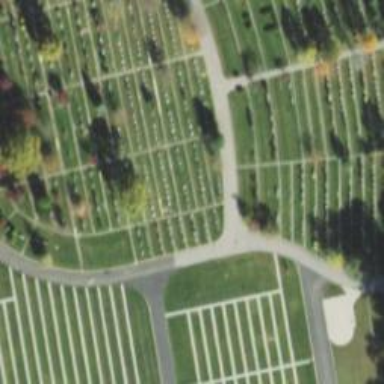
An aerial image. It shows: Road within cemetery.